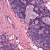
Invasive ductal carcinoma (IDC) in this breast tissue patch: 1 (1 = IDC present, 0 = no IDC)